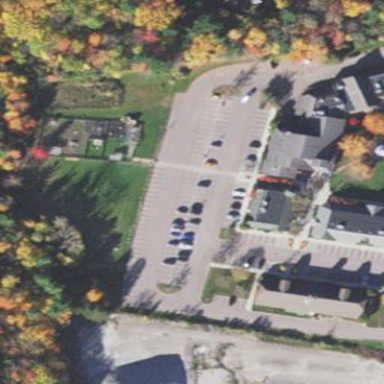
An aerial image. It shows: Parking area with surface.